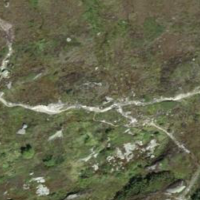
EUNIS habitat code: 26
Species observed at this site:
Vaccinium uliginosum